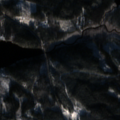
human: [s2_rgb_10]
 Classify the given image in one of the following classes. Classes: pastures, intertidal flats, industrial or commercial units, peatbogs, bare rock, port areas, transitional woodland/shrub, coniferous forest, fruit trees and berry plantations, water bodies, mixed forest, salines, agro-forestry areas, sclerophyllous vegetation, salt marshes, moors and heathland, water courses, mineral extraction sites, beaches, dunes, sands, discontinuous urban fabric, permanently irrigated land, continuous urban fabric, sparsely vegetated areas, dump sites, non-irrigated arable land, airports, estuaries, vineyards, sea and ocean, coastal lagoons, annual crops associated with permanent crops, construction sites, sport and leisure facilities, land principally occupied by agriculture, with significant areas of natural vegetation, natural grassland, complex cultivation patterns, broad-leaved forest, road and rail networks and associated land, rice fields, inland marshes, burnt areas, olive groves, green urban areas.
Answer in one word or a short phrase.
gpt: coniferous forest, mixed forest, water bodies